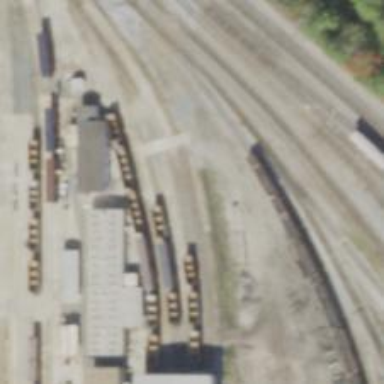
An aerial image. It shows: Railway yard in service.